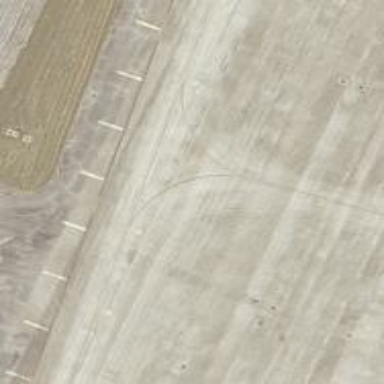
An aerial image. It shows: Image of taxiway at airport.